Question: I am adding one more section to the existing 'tableView' and getting this:

my new cell is reduced by height. Appropriate methods:
'''
- (UITableViewCell *)tableView:(UITableView *)tableView cellForRowAtIndexPath:(NSIndexPath *)indexPath
{
return cells[indexPath.section][indexPath.row];
}
- (CGFloat) tableView:(UITableView *)tableView heightForHeaderInSection:(NSInteger)section
{
if ([headers[section] isKindOfClass:[UIView class]])
return [headers[section] frame].size.height;
return 10.0f;
}
- (UIView *) tableView:(UITableView *)tableView viewForHeaderInSection:(NSInteger)section
{
if ([headers[section] isKindOfClass:[UIView class]])
return headers[section];
return nil;
}
- (CGFloat) tableView:(UITableView *)tableView heightForRowAtIndexPath:(NSIndexPath *)indexPath
{
UITableViewCell *cell = cells[indexPath.section][indexPath.row];
if (cell == clientXibCell) return 100.0f;
if (cell == agencyXibCell) return 145.0f;
return 46.0f;
}
'''
I can't understand what I need to do to fix this. Any ideas where the source of issue can be?
I am now sure that predefining custom cell visual interface making this trouble.
'''
supervisorCell = [[UITableViewCell alloc] initWithStyle:UITableViewCellStyleValue1 reuseIdentifier:nil];
bgView = [[UIImageView alloc] initWithFrame:supervisorCell.backgroundView.frame];
[bgView setImage:stretchableImageByHorizontal([UIImage imageNamed:@"cell_bgd_bottom"])];
[supervisorCell setBackgroundView:bgView];
bgView = [[UIImageView alloc] initWithFrame:supervisorCell.backgroundView.frame];
[bgView setImage:stretchableImageByHorizontal([UIImage imageNamed:@"cell_bgd_bottom_active"])];
[supervisorCell setSelectedBackgroundView:bgView];
'''
When I am uncommenting everything except first statement of creating the cell, everything works fine except custom appearance of cell. What do I need to change in this simple code to fix this?
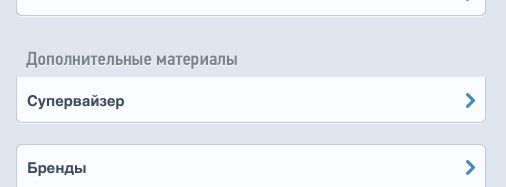
Answer: The height of your cells are controlled by the 'heightForRowAtIndexPath:'. Taking a look on your code, it seems that this method is always returning '46'.
Your two 'ifs' are comparing pointers, i. e., instancies of your cells. It means that of all your cells, one will have the height '100', one '145' and all others '46.f'.
I think what are you trying to accomplish is set this height for all cells of the same kind, so you should change your 'heightForRowAtIndexPath:' method, like below:
'''
- (CGFloat) tableView:(UITableView *)tableView heightForRowAtIndexPath:(NSIndexPath *)indexPath
{
UITableViewCell *cell = [tableView cellForRowAtIndexPath:indexPath];
if ( [cell isKindOfClass:[YourCustomCell1 class]] ) return 100.0f;
if ( [cell isKindOfClass:[YourCustomCell2 class]] ) return 145.0f;
return 46.0f;
}
'''
Ps1: Change 'YourCustomCell' class for your own classes. If you don't have subclasses, try to set tags or something like that to differentiate them.
Ps2: always use tableview's method 'cellForRowAtIndexPath' to get the reference of the cell by the indexPath.